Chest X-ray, PA view. Patient: 31 years old, sex M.
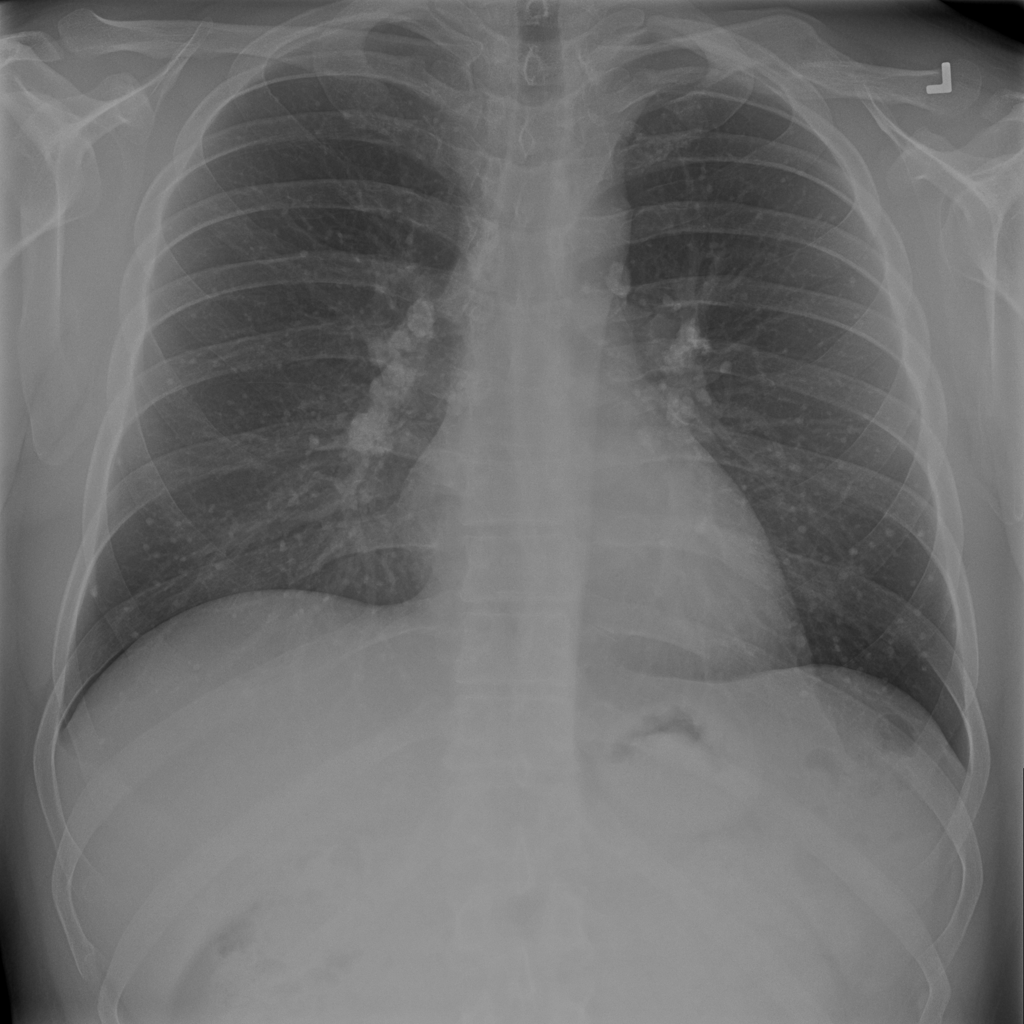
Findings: Nodule